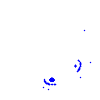
Particle: pion